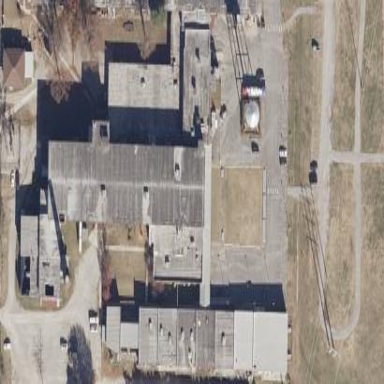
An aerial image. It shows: Industrial building that serves as arts center.